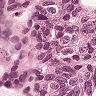
Metastatic tissue present: yes